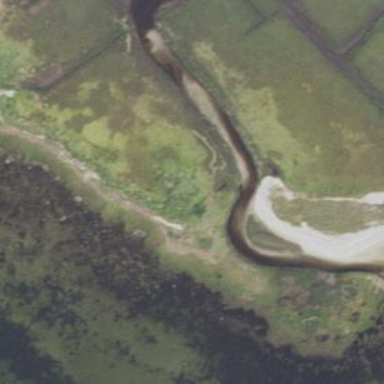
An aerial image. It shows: Saltmarsh wetland.